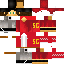
A male human skin with medium skin, wearing brown long hair dressed in a red tshirt and red pants, featuring a closed mouth.